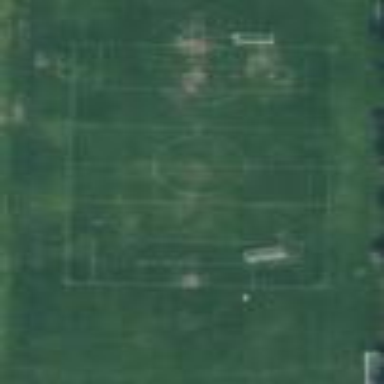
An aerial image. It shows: Grass pitch designated for soccer.